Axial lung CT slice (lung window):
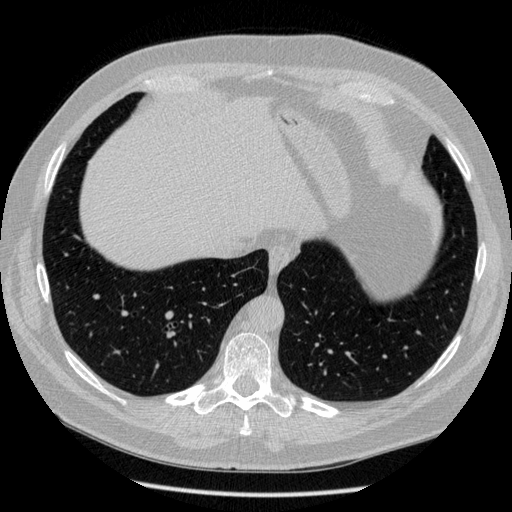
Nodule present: no